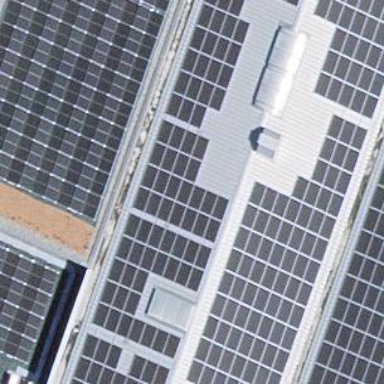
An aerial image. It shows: Solar power generator using photovoltaic panels.